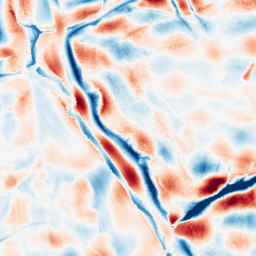
Category: wavelet
Decomposition family: wavelet_dwt
Decomposition parameters: wavelet: db8
level: 5
Upsampling method: quadratic
Upsampling parameters: scale: 4
Upsampling scale: 4